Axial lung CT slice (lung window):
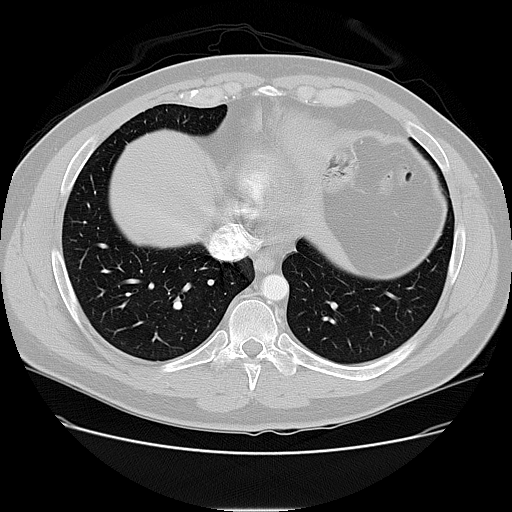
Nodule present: no